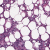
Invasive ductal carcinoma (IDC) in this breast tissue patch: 0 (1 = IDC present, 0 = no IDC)